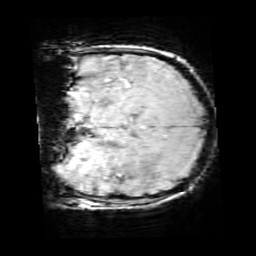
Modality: SWI
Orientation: coronal
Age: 10
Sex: male
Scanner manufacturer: siemens
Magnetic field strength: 3 T
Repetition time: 0.027 s
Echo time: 0.02 s